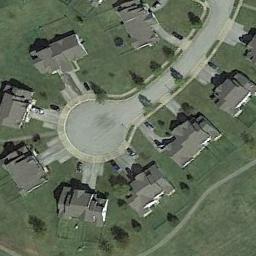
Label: medium_residential